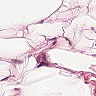
Metastatic tissue present: no